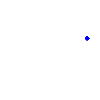
Particle: kaon